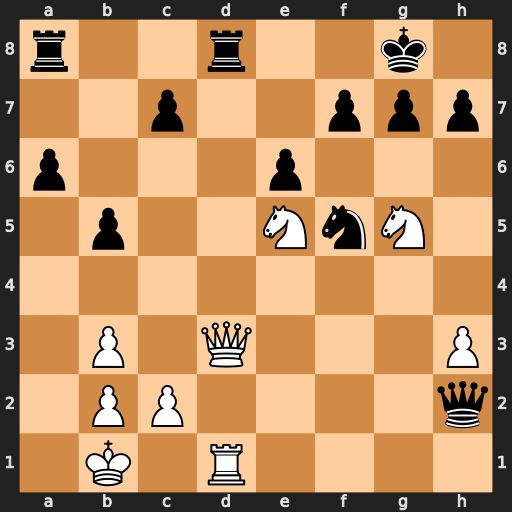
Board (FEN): r2r2k1/2p2ppp/p3p3/1p2NnN1/8/1P1Q3P/1PP4q/1K1R4
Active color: w
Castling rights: -
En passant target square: -
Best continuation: Qxd8+ Rxd8 Rxd8#